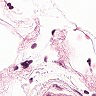
Metastatic tissue present: no